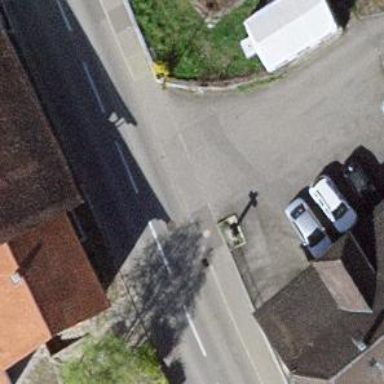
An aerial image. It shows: Historic wayside cross.